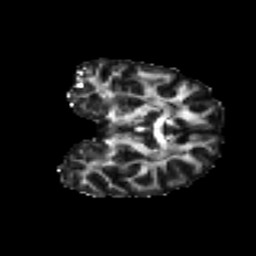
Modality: FA
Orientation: coronal
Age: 21
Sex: female
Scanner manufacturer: ge
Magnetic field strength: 3 T
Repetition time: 7.8 s
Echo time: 0.0612 s